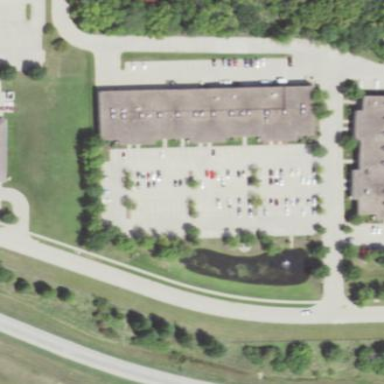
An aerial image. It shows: Parking area.